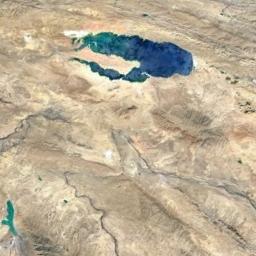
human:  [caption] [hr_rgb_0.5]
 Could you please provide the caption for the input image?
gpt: An irregular blue lake on a tan mountain .

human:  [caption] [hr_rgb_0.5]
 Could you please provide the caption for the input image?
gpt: The lake in the picture is small .

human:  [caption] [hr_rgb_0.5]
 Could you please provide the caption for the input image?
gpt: The ground is uneven around the lake .

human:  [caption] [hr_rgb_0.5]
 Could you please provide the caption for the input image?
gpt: The green lake and the big blue lake lie in a wasteland .

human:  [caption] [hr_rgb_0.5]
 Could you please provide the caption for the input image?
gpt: The blue lake is in a yellow desert .